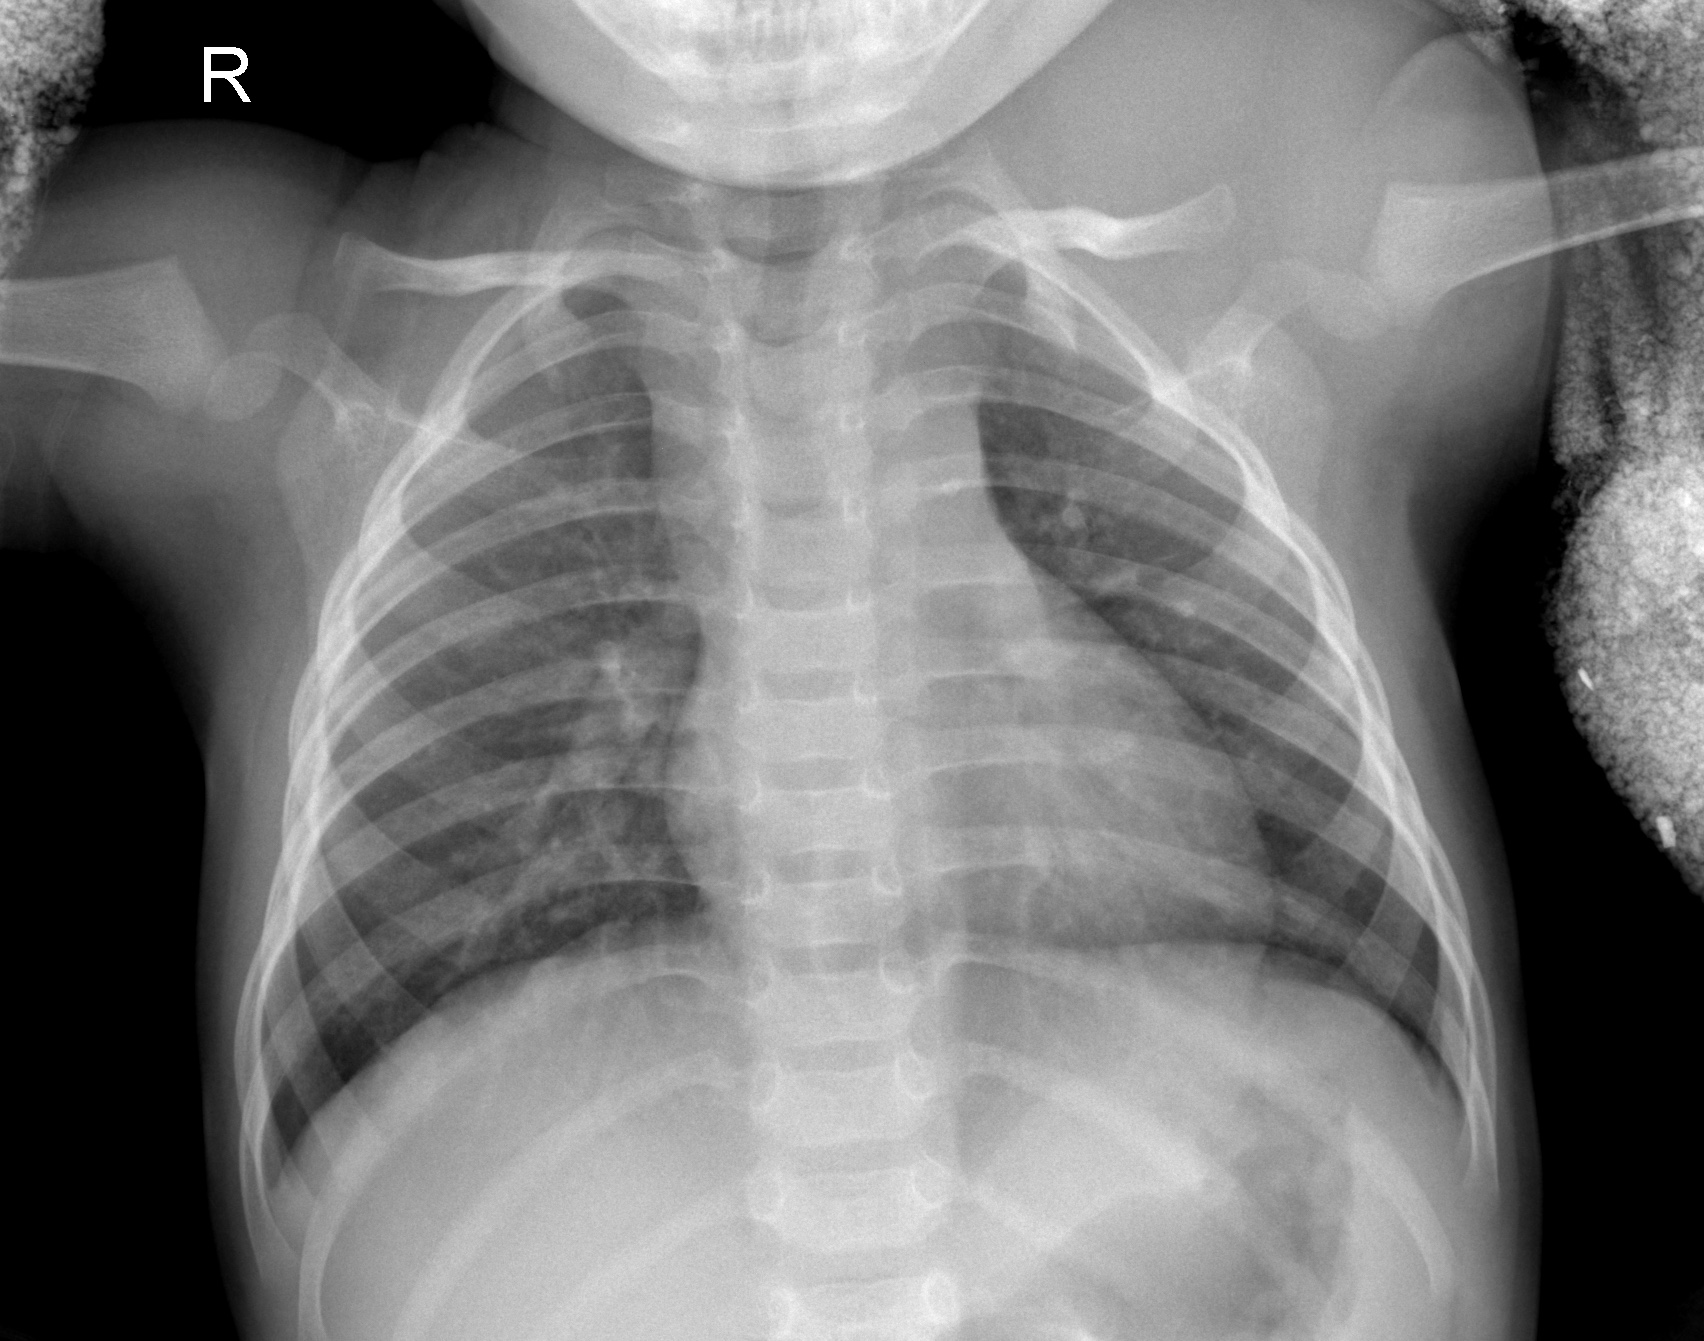
Diagnosis: NORMAL